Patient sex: M
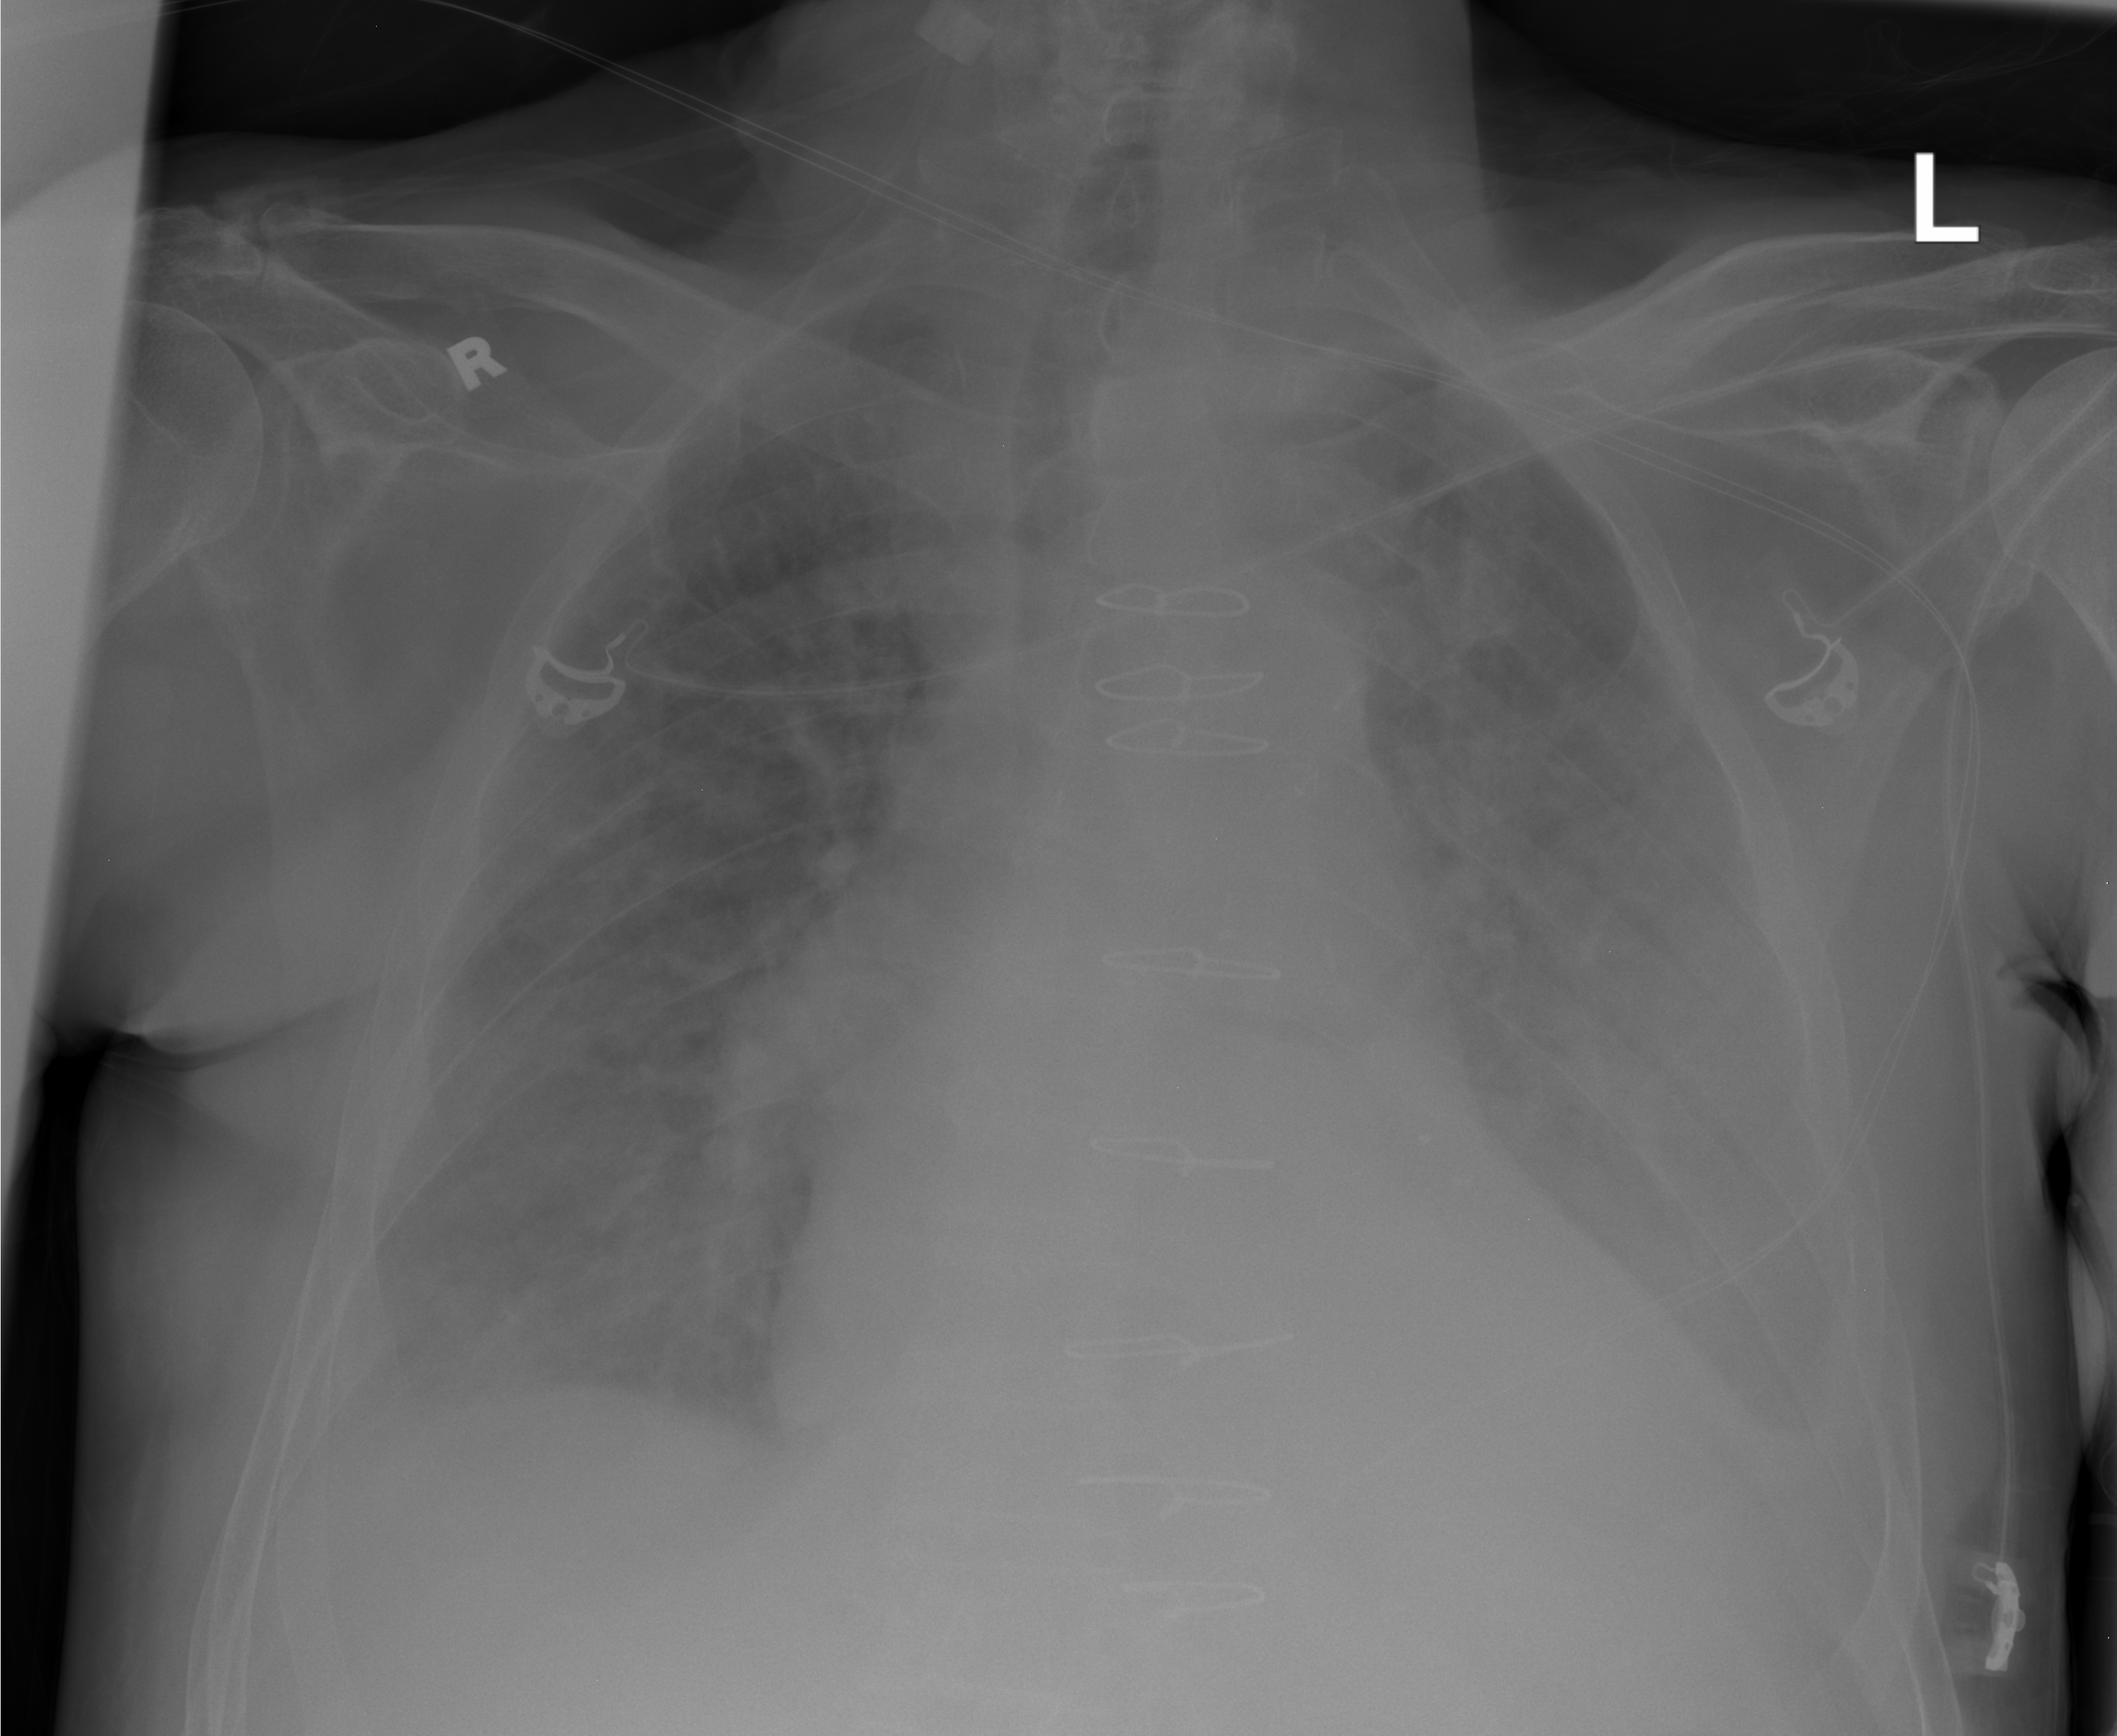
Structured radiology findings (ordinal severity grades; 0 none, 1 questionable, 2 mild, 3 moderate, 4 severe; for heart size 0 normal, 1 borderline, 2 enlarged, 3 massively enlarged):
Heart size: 2
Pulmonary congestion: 2
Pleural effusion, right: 2
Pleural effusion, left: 3
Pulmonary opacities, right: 3
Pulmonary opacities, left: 3
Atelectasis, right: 2
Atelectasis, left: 2